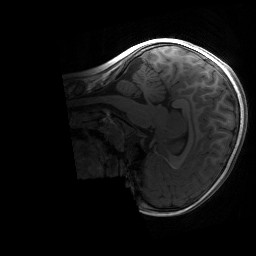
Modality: T1w
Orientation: sagittal
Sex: female
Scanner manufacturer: siemens
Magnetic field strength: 3 T
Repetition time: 1.9 s
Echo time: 0.00243 s